Interaction volume radius: 5 \u00c5
Interaction volume height: 10 \u00c5
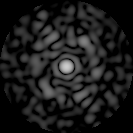
Disorder parameter: 0.7686